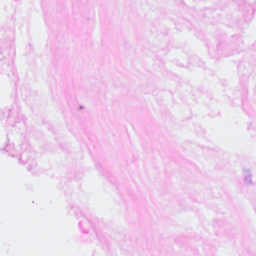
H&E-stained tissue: Breast